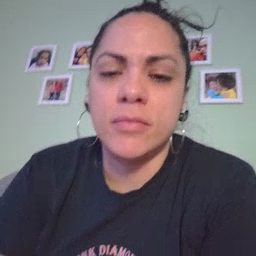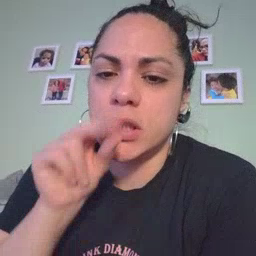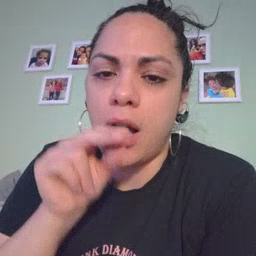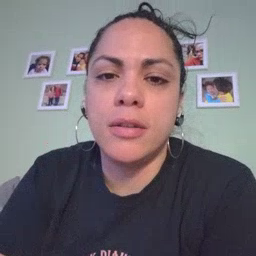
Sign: duck